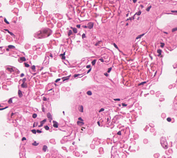
Tumor epithelial tissue: no
Tumor-associated stroma tissue: no
Normal tissue: yes